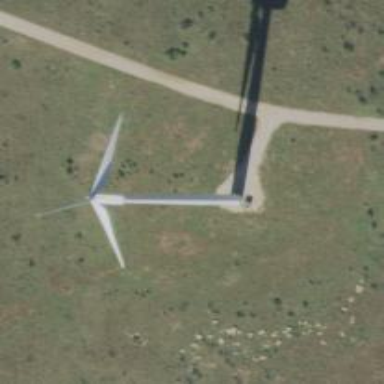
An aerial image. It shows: Wind generator powered by horizontal-axis wind turbine.